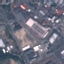
Land use / land cover class: Industrial